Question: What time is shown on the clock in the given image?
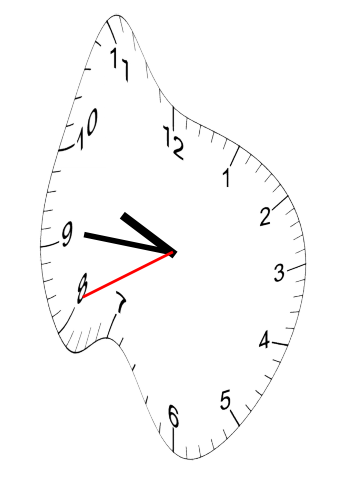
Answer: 09:45:41